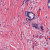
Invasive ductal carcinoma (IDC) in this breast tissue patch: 1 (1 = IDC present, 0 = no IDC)